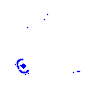
Particle: electron